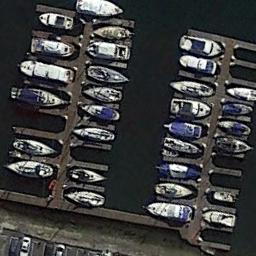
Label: harbor